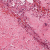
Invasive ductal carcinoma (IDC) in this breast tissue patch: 1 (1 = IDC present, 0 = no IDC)